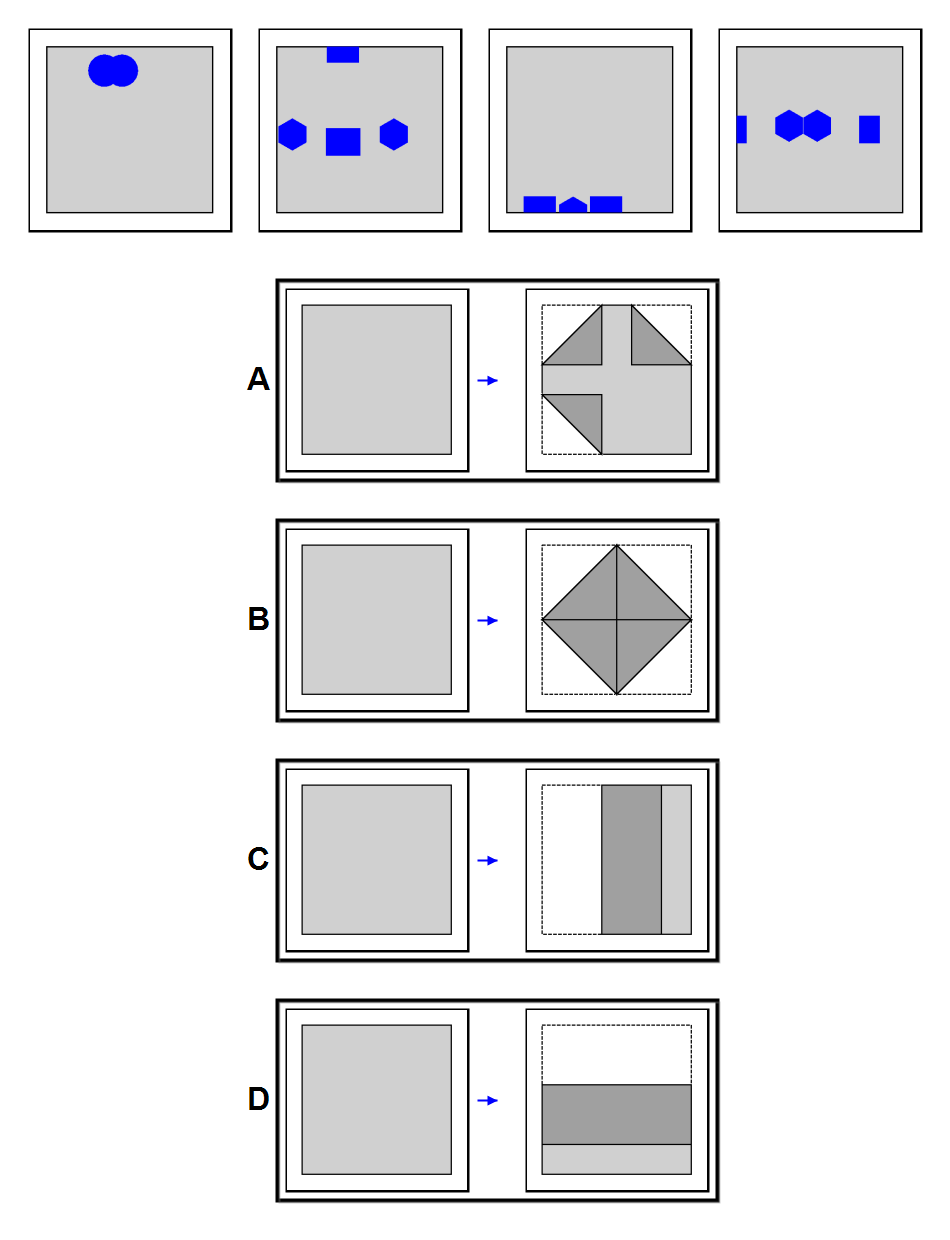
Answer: C